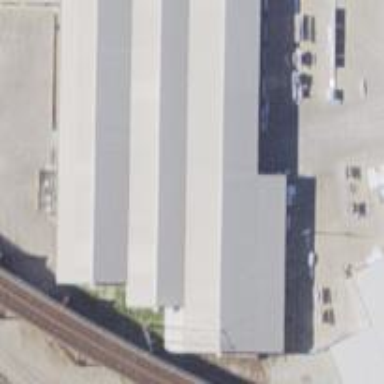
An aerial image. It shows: Industrial building.